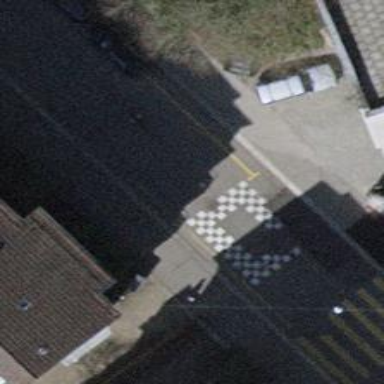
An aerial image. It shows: Traffic cushion.